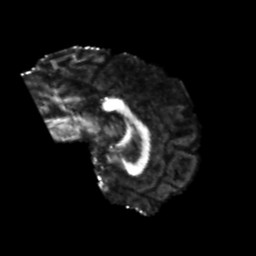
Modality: FA
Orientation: sagittal
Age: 26
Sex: male
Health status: healthy
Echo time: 0.074 s